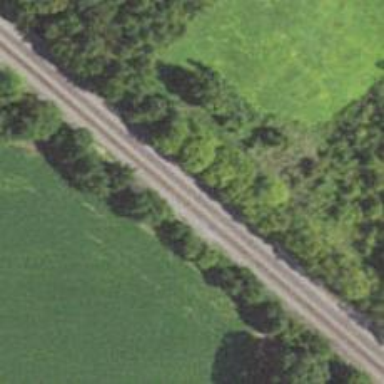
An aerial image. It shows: Railway track.